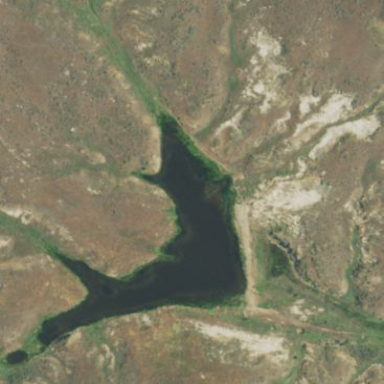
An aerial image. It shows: Reservoir.